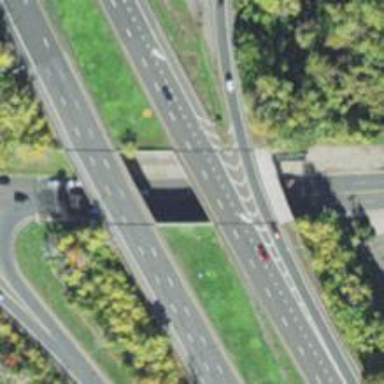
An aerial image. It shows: Asphalt bridge over motorway.